Question: When I create three conditions inside while, but only two are visible.
'''
<?php
$ga= mysql_query("Select * from galeri");
while ($v=mysql_fetch_object($ga)) {
if ($v->video==NULL){ ?>
<a href="images/galeri/<?php echo $v->foto?>" data-caption="<?php echo $v->judul?> - <?php echo tgl($v->tgl) ?>" data-fit="cover" data-thumb = "images/galeri/<?php echo $v->foto?>"></a>
<?php }
else if ($v->foto==NULL AND $v->linkfoto==NULL) { ?>
<a href="<?php echo $v->video ?>" data-fit="cover" data-caption="<?php echo $v->judul?> - <?php echo tgl($v->tgl) ?>" ><?php echo $v->judul?> - <?php echo tgl($v->tgl) ?></a>
<?php } else { ?>
<img src="<?php echo $v->linkfoto?>" data-caption="<?php echo $v->judul?> - <?php echo tgl($v->tgl) ?>" data-fit="cover" data-thumb = "<?php echo $v->linkfoto?>">
<?php } }?>
'''

You can see the field "linkfoto" contains 1 in the image above
Why conditions three 'else' no appear?
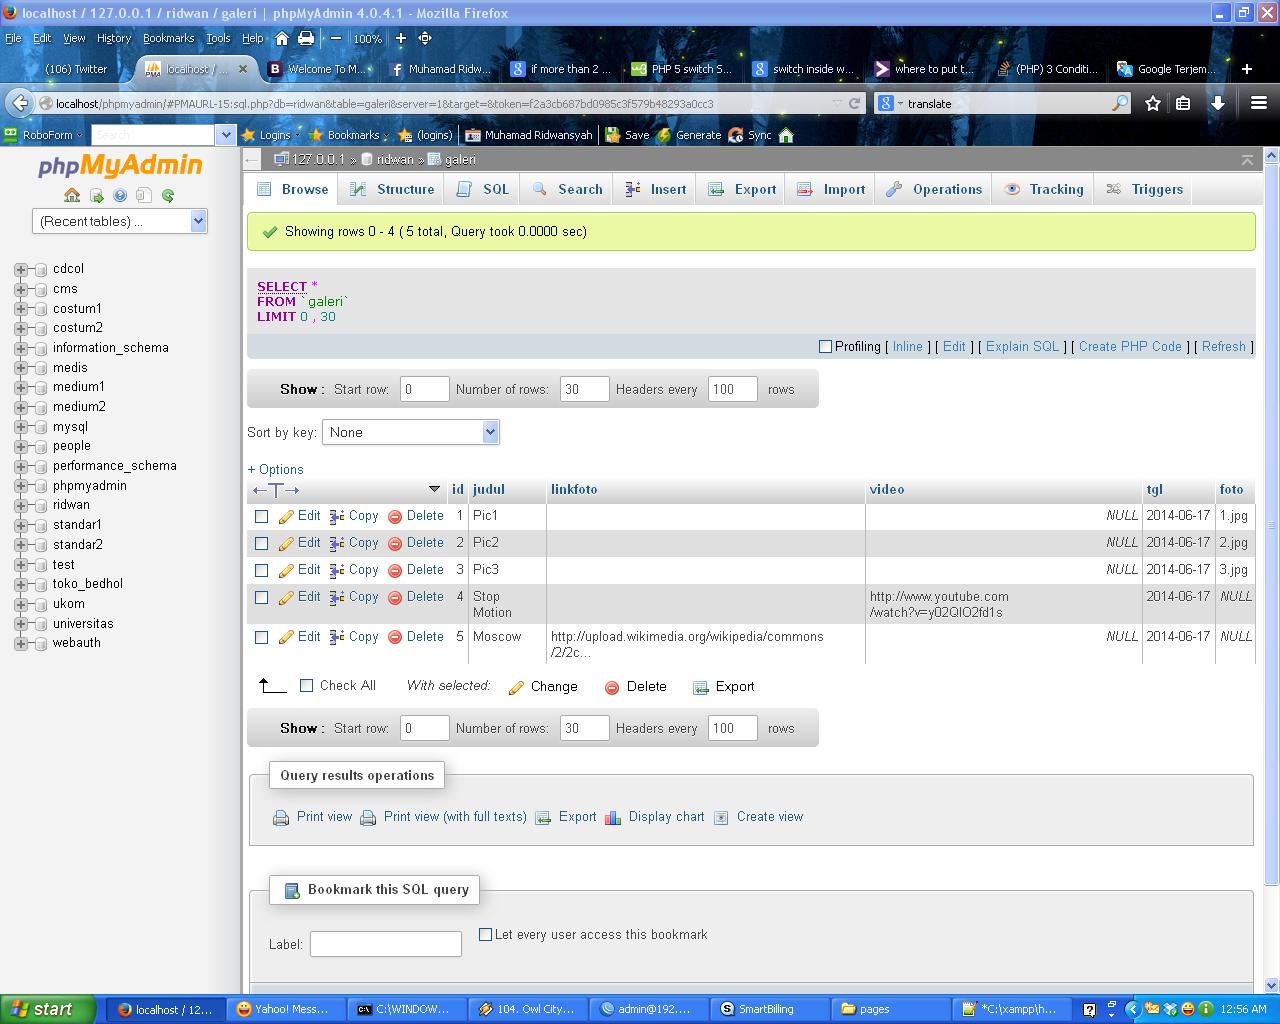
Answer: In the row 'video' is empty as well, so the first check '$v->video==NULL' will probably be true and the 'else' will never be reached.
To resolve this I suggest using 'if' to check if a value is set on the variable you wish to use - not check if all other variables aren't set.
'''
if ($v->foto != NULL) {
printf('<a href="images/galeri/%s" data-caption="%s - %s" data-fit="cover" data-thumb = "images/galeri/%s"></a>',
$v->foto, $v->judul, tgl($v->tgl), $v->foto);
} elseif ($v->video != NULL) {
//etc
} else {
}
'''
This has the advantage that if you wish to edit your code in the future, you know which variables you can use inside the 'if' - because you checked that they are set!